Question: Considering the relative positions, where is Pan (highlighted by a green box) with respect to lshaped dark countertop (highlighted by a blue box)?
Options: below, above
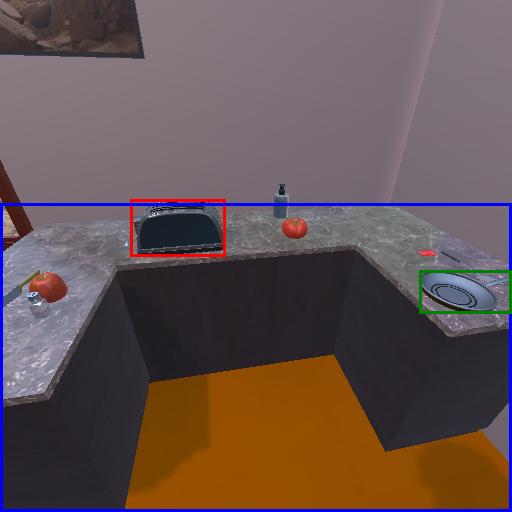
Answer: below